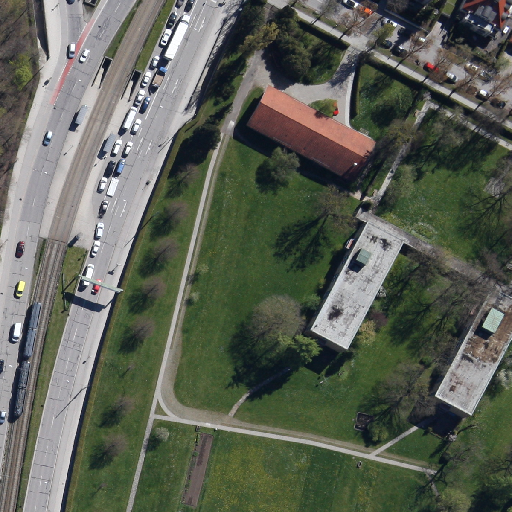
Referring expression: road marking